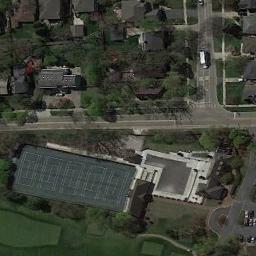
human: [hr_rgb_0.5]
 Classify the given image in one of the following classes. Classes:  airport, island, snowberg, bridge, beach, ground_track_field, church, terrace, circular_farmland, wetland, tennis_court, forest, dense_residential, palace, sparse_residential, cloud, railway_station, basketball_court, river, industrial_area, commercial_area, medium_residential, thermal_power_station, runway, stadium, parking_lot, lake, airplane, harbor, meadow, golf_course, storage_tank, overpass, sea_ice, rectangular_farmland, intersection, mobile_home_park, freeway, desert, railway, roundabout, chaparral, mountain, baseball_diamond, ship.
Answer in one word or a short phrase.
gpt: tennis_court